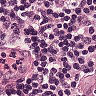
Metastatic tissue present: no